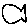
Label: fish